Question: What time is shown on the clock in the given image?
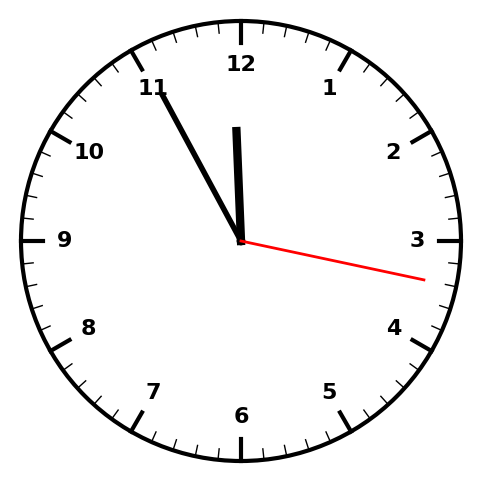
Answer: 11:55:17